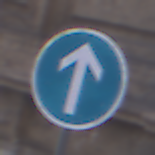
Verkehrszeichen: VorgeschriebeneFahrtrichtungGeradeaus
Umgebung: Outdoor, Urban
Tageszeit: SunriseSunset
Wetter: PartlyCloudy
Licht: Natural
Jahreszeit: NotSpecified
Kontrast: LowContrast